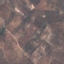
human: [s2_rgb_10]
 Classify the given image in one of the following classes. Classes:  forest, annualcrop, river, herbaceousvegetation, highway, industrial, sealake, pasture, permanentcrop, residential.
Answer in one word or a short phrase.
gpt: PermanentCrop